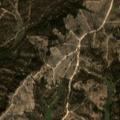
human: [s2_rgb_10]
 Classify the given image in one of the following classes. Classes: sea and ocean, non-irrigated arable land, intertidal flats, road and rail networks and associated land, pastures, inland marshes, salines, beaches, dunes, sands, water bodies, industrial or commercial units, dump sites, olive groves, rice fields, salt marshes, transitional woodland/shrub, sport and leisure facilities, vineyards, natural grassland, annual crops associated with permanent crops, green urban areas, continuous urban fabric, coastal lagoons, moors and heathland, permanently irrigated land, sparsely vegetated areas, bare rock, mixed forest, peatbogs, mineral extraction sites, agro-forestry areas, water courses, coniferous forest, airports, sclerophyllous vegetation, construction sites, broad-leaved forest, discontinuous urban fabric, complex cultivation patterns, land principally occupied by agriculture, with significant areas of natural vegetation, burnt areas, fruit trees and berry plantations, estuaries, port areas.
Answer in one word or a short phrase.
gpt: broad-leaved forest, transitional woodland/shrub